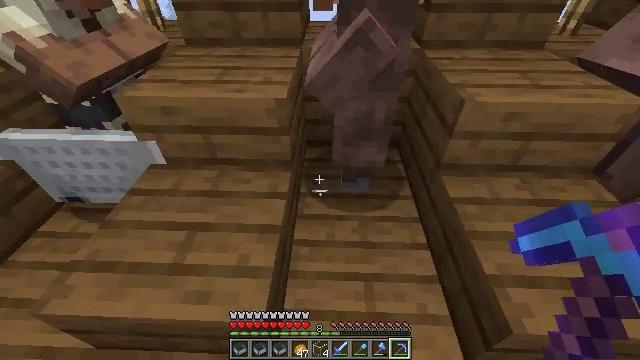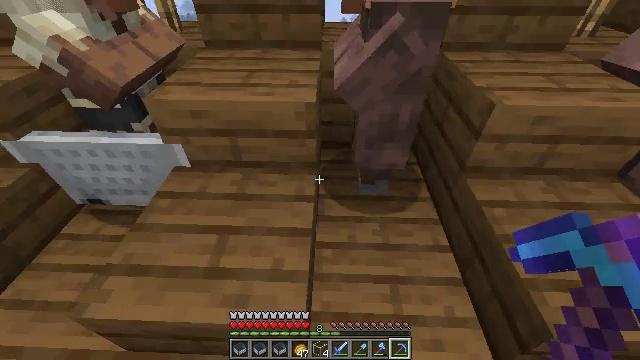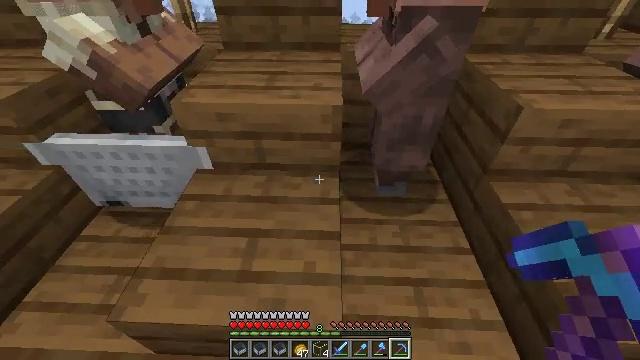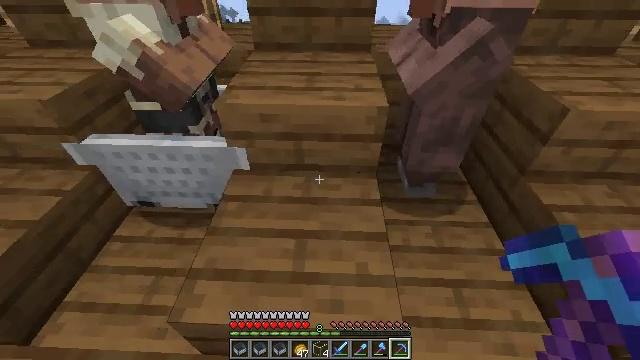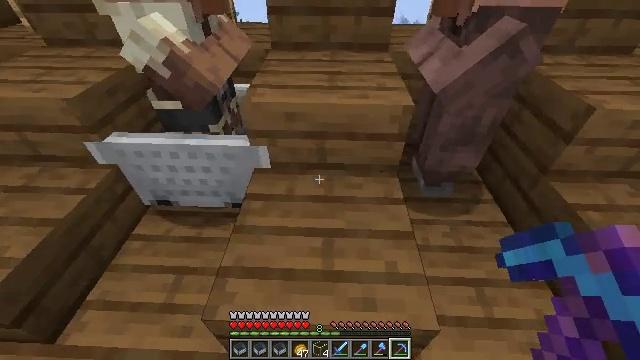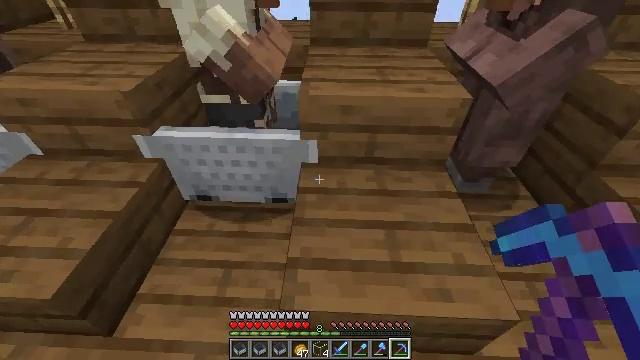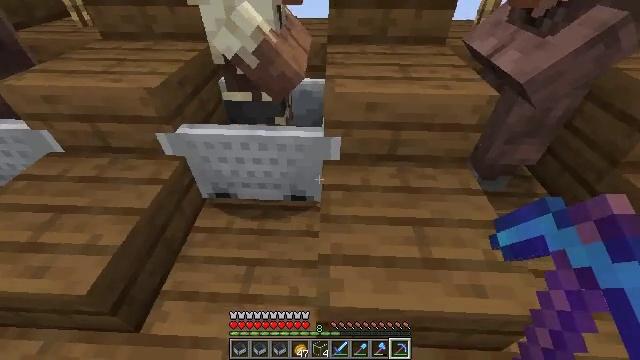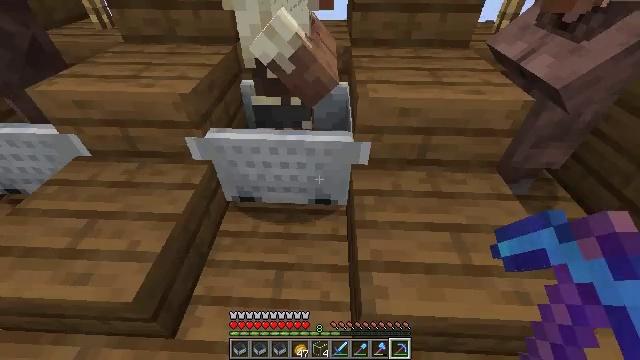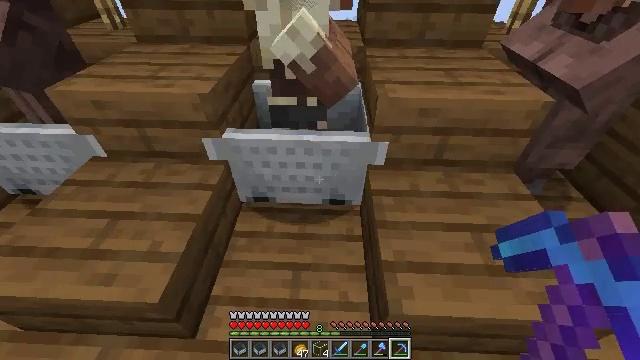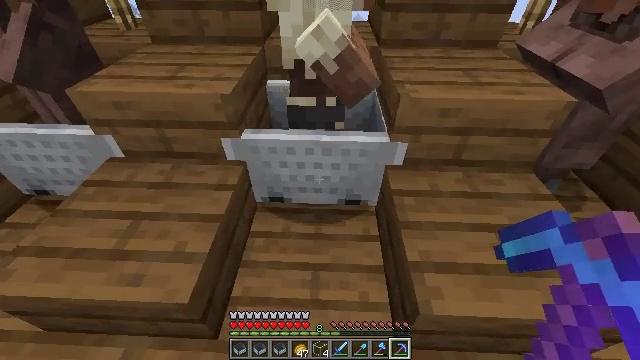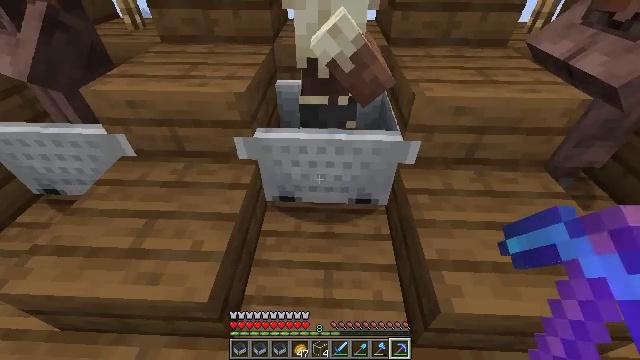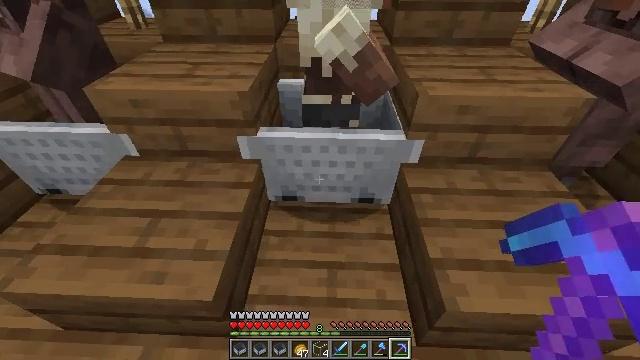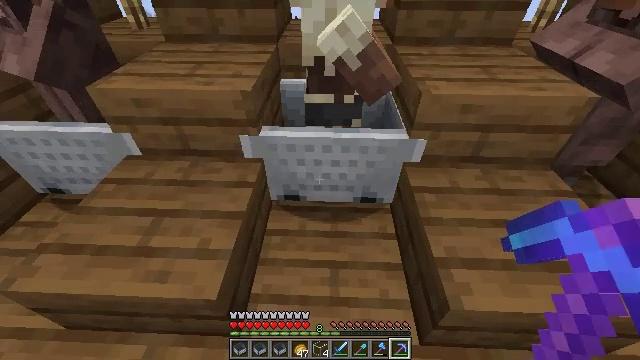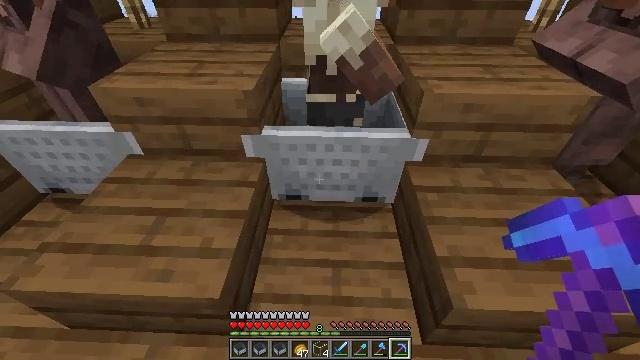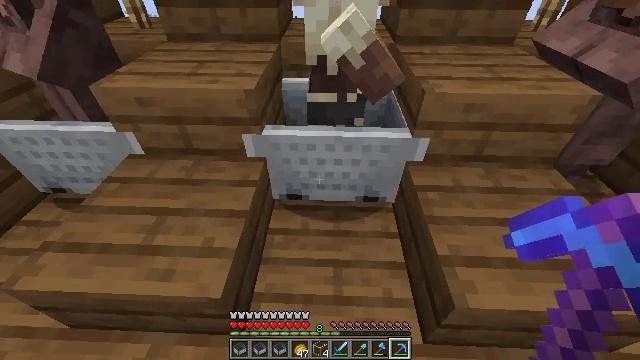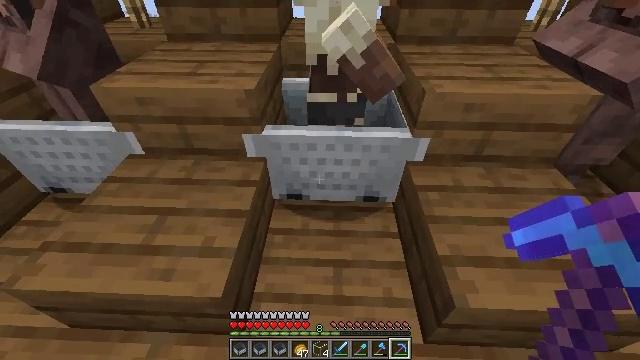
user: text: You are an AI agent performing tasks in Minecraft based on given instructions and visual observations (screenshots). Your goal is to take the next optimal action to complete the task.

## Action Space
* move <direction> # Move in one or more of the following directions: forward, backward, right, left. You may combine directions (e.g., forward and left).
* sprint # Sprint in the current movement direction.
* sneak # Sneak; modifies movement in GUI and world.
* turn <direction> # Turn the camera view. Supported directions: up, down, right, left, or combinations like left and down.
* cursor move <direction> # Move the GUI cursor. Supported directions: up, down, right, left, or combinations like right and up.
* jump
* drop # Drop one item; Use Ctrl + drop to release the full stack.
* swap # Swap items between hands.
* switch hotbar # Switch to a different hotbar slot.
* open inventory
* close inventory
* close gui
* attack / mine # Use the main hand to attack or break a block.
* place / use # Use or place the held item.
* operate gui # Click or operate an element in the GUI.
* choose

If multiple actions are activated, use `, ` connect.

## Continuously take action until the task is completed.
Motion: motion action
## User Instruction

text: Remove a spruce sign from the inventory.
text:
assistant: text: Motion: move left
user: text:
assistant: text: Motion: move left
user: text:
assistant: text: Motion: move left
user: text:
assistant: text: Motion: move left
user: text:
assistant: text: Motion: move left
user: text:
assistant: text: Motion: move left
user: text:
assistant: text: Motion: move left
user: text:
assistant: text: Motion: no_op
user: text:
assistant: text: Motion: no_op
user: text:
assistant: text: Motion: no_op
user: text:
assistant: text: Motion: no_op
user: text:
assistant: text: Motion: no_op
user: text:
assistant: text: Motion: no_op
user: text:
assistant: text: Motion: no_op
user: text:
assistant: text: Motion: no_op
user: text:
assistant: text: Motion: no_op
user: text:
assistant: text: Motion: no_op
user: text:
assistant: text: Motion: turn left
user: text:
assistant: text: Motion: turn left
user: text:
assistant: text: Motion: turn left
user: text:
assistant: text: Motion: no_op
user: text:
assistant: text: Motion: no_op
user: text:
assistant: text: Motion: no_op
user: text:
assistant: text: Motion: no_op
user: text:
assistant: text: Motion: no_op
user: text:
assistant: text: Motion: no_op
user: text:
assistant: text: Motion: attack / mine
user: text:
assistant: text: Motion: attack / mine
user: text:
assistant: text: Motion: attack / mine
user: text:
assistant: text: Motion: no_op